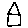
Label: house